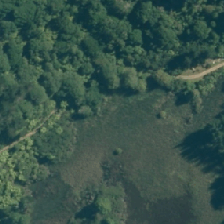
Land cover: herbaceous_freshwater_vege